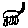
Label: cat